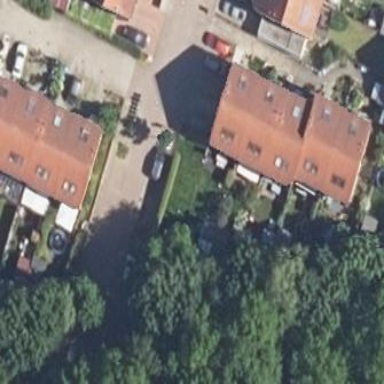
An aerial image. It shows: Terrace building.